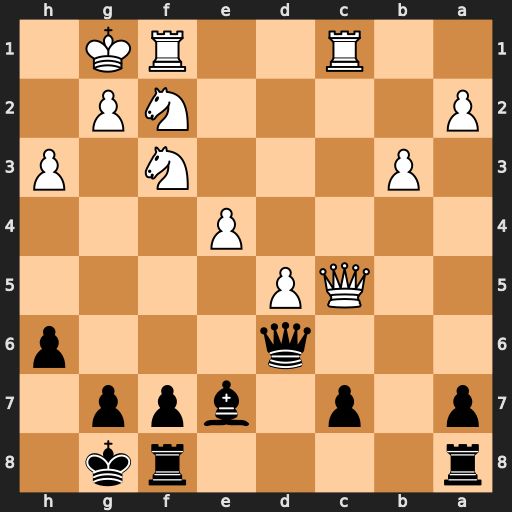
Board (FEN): r4rk1/p1p1bpp1/3q3p/2QP4/4P3/1P3N1P/P4NP1/2R2RK1
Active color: b
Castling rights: -
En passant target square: -
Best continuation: Qxc5 Rxc5 Bxc5